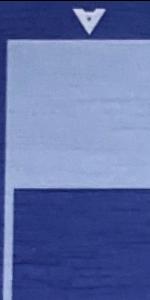
Label: Empty